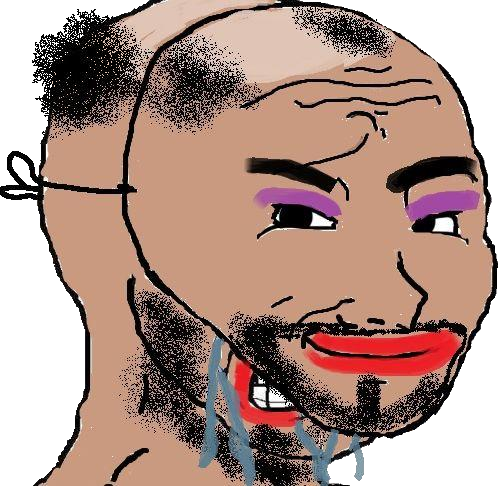
Label: 5_Crying_Wojak